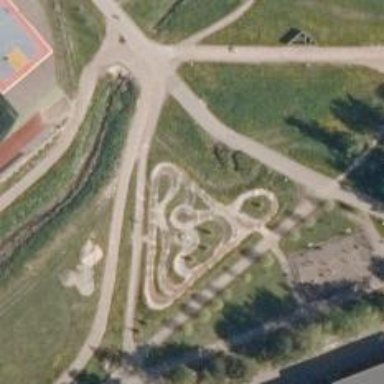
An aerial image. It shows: Track path through leisure land.